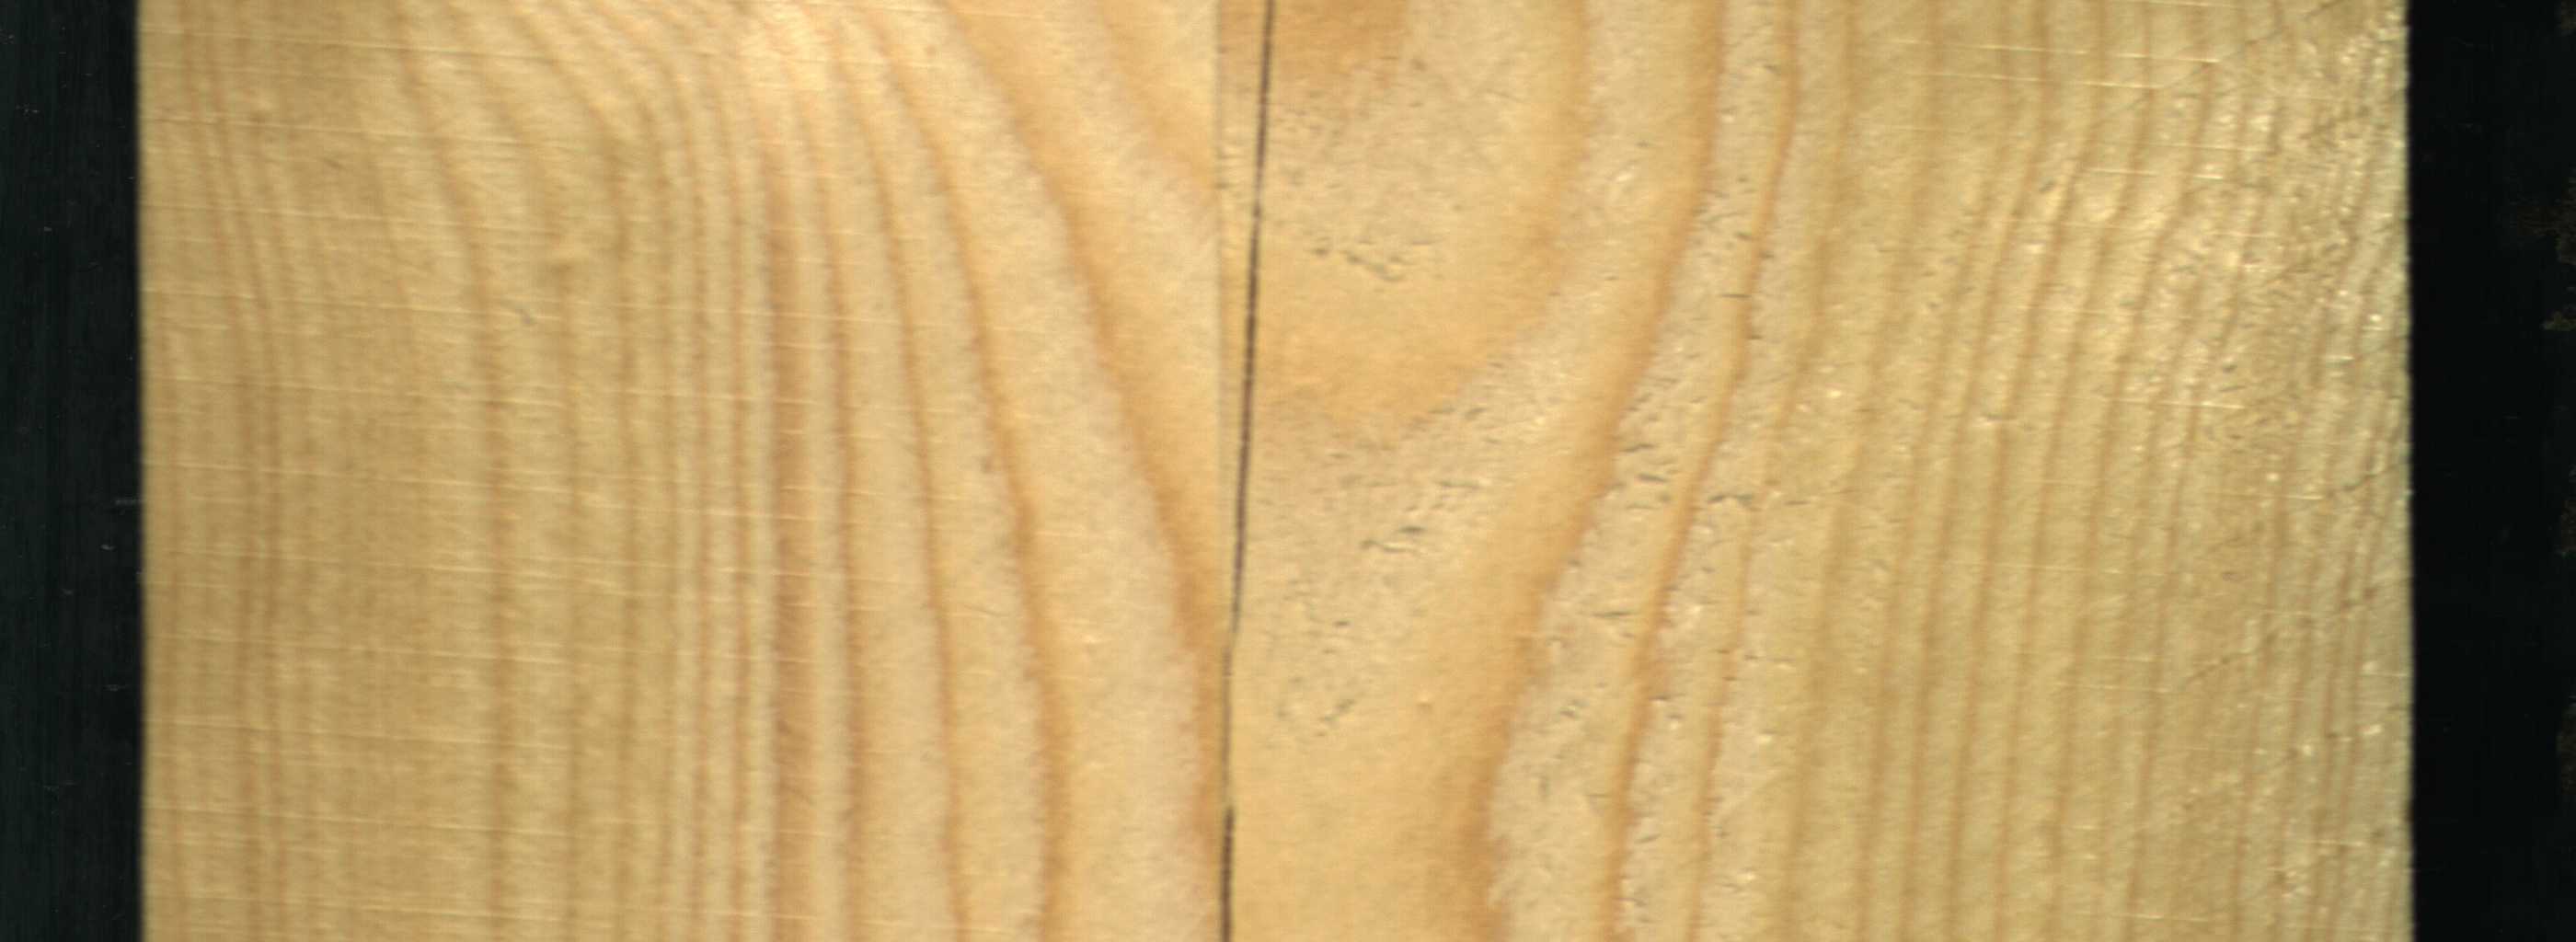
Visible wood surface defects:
Crack